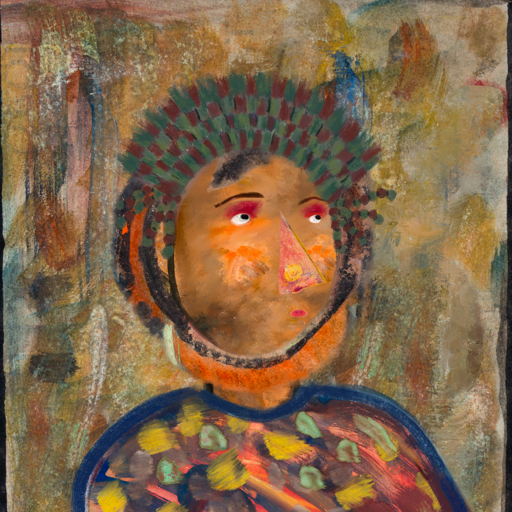
Background: Pipe, Head And Neck Side: Gypsy_Queen, Face Side: Irani, Bust: Mother_And_Son_Mother, Hair Side: Childish, Head Accessory: After_Raid_Crown, Second Necklace: Blank, Necklace: Blank, Baby: Blank